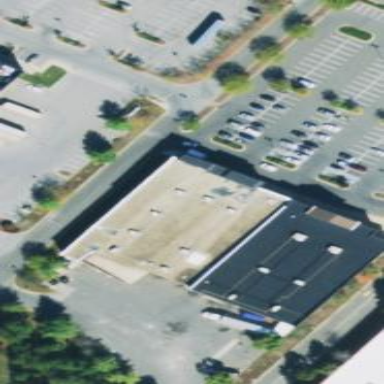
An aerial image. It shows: Building.